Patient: sex M, age 58
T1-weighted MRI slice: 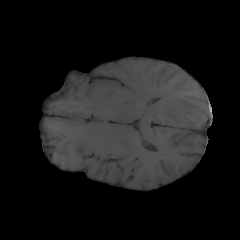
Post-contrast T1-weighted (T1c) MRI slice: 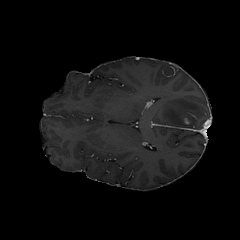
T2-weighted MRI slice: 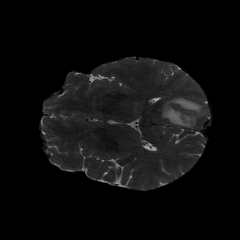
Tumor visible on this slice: yes
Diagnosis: Glioblastoma, IDH-wildtype
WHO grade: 4